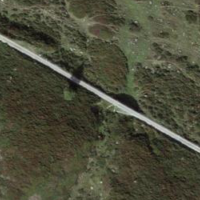
EUNIS habitat code: 26
Species observed at this site:
Erebia pharte
Colias palaeno